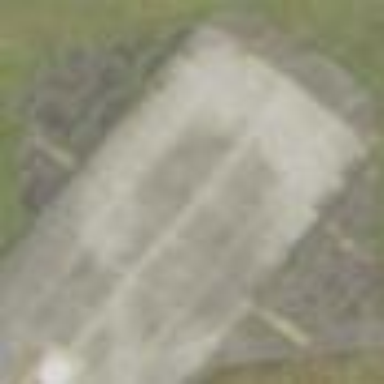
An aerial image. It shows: Apron at the airport.